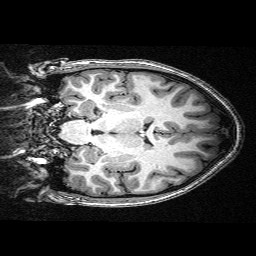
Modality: T1w
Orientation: coronal
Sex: female
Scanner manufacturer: siemens
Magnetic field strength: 3 T
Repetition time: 2.3 s
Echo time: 0.00336 s